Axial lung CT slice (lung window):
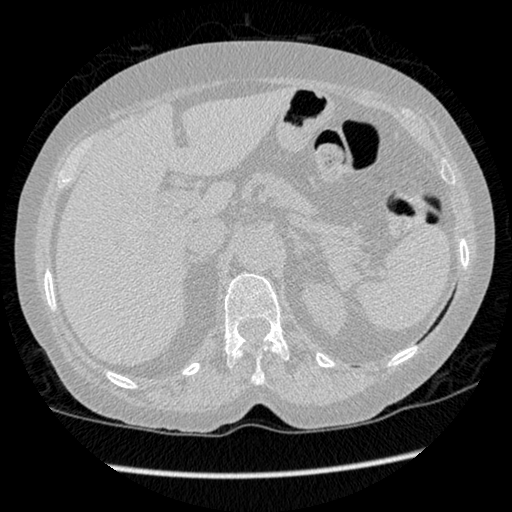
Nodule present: no